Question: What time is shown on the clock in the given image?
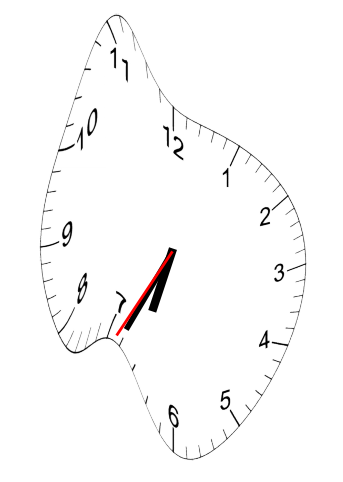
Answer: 06:34:35